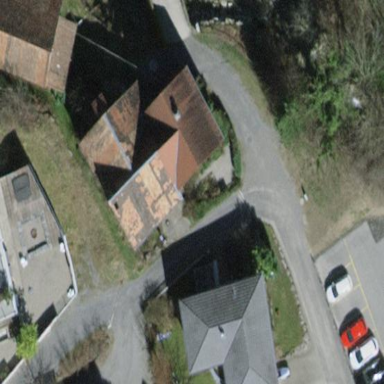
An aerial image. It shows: Residential building.